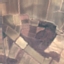
Land use / land cover: PermanentCrop